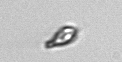
Label: Cryptophyta